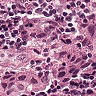
Metastatic tissue present: yes